Interaction volume radius: 5 \u00c5
Interaction volume height: 20 \u00c5
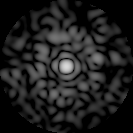
Disorder parameter: 0.8303